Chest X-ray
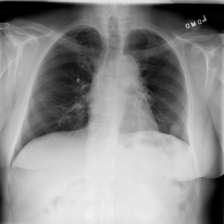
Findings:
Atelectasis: negative
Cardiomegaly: negative
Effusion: negative
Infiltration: negative
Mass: negative
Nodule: negative
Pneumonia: negative
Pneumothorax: negative
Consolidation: negative
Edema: negative
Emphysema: negative
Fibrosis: negative
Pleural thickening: negative
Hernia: negative